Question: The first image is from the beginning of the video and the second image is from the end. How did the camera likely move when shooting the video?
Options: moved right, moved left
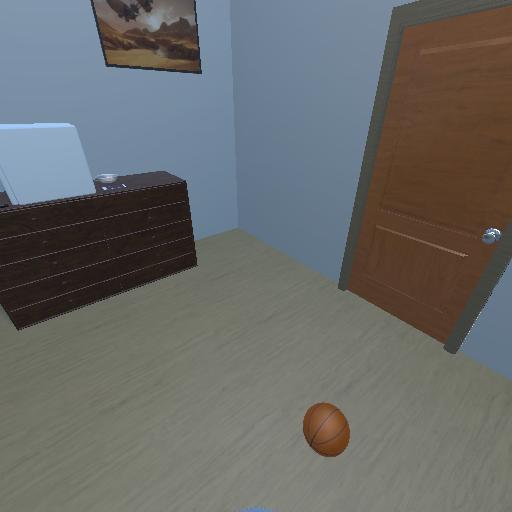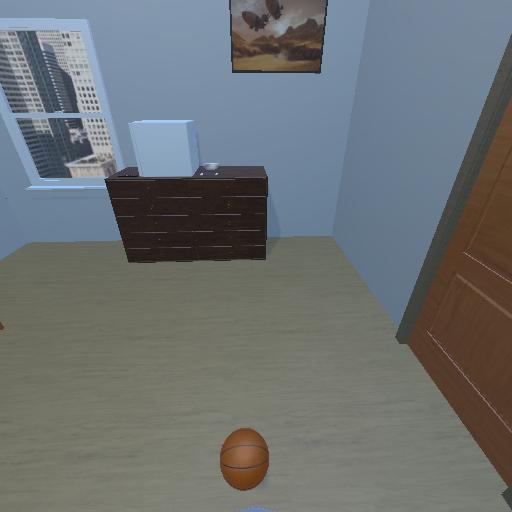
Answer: moved right